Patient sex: M
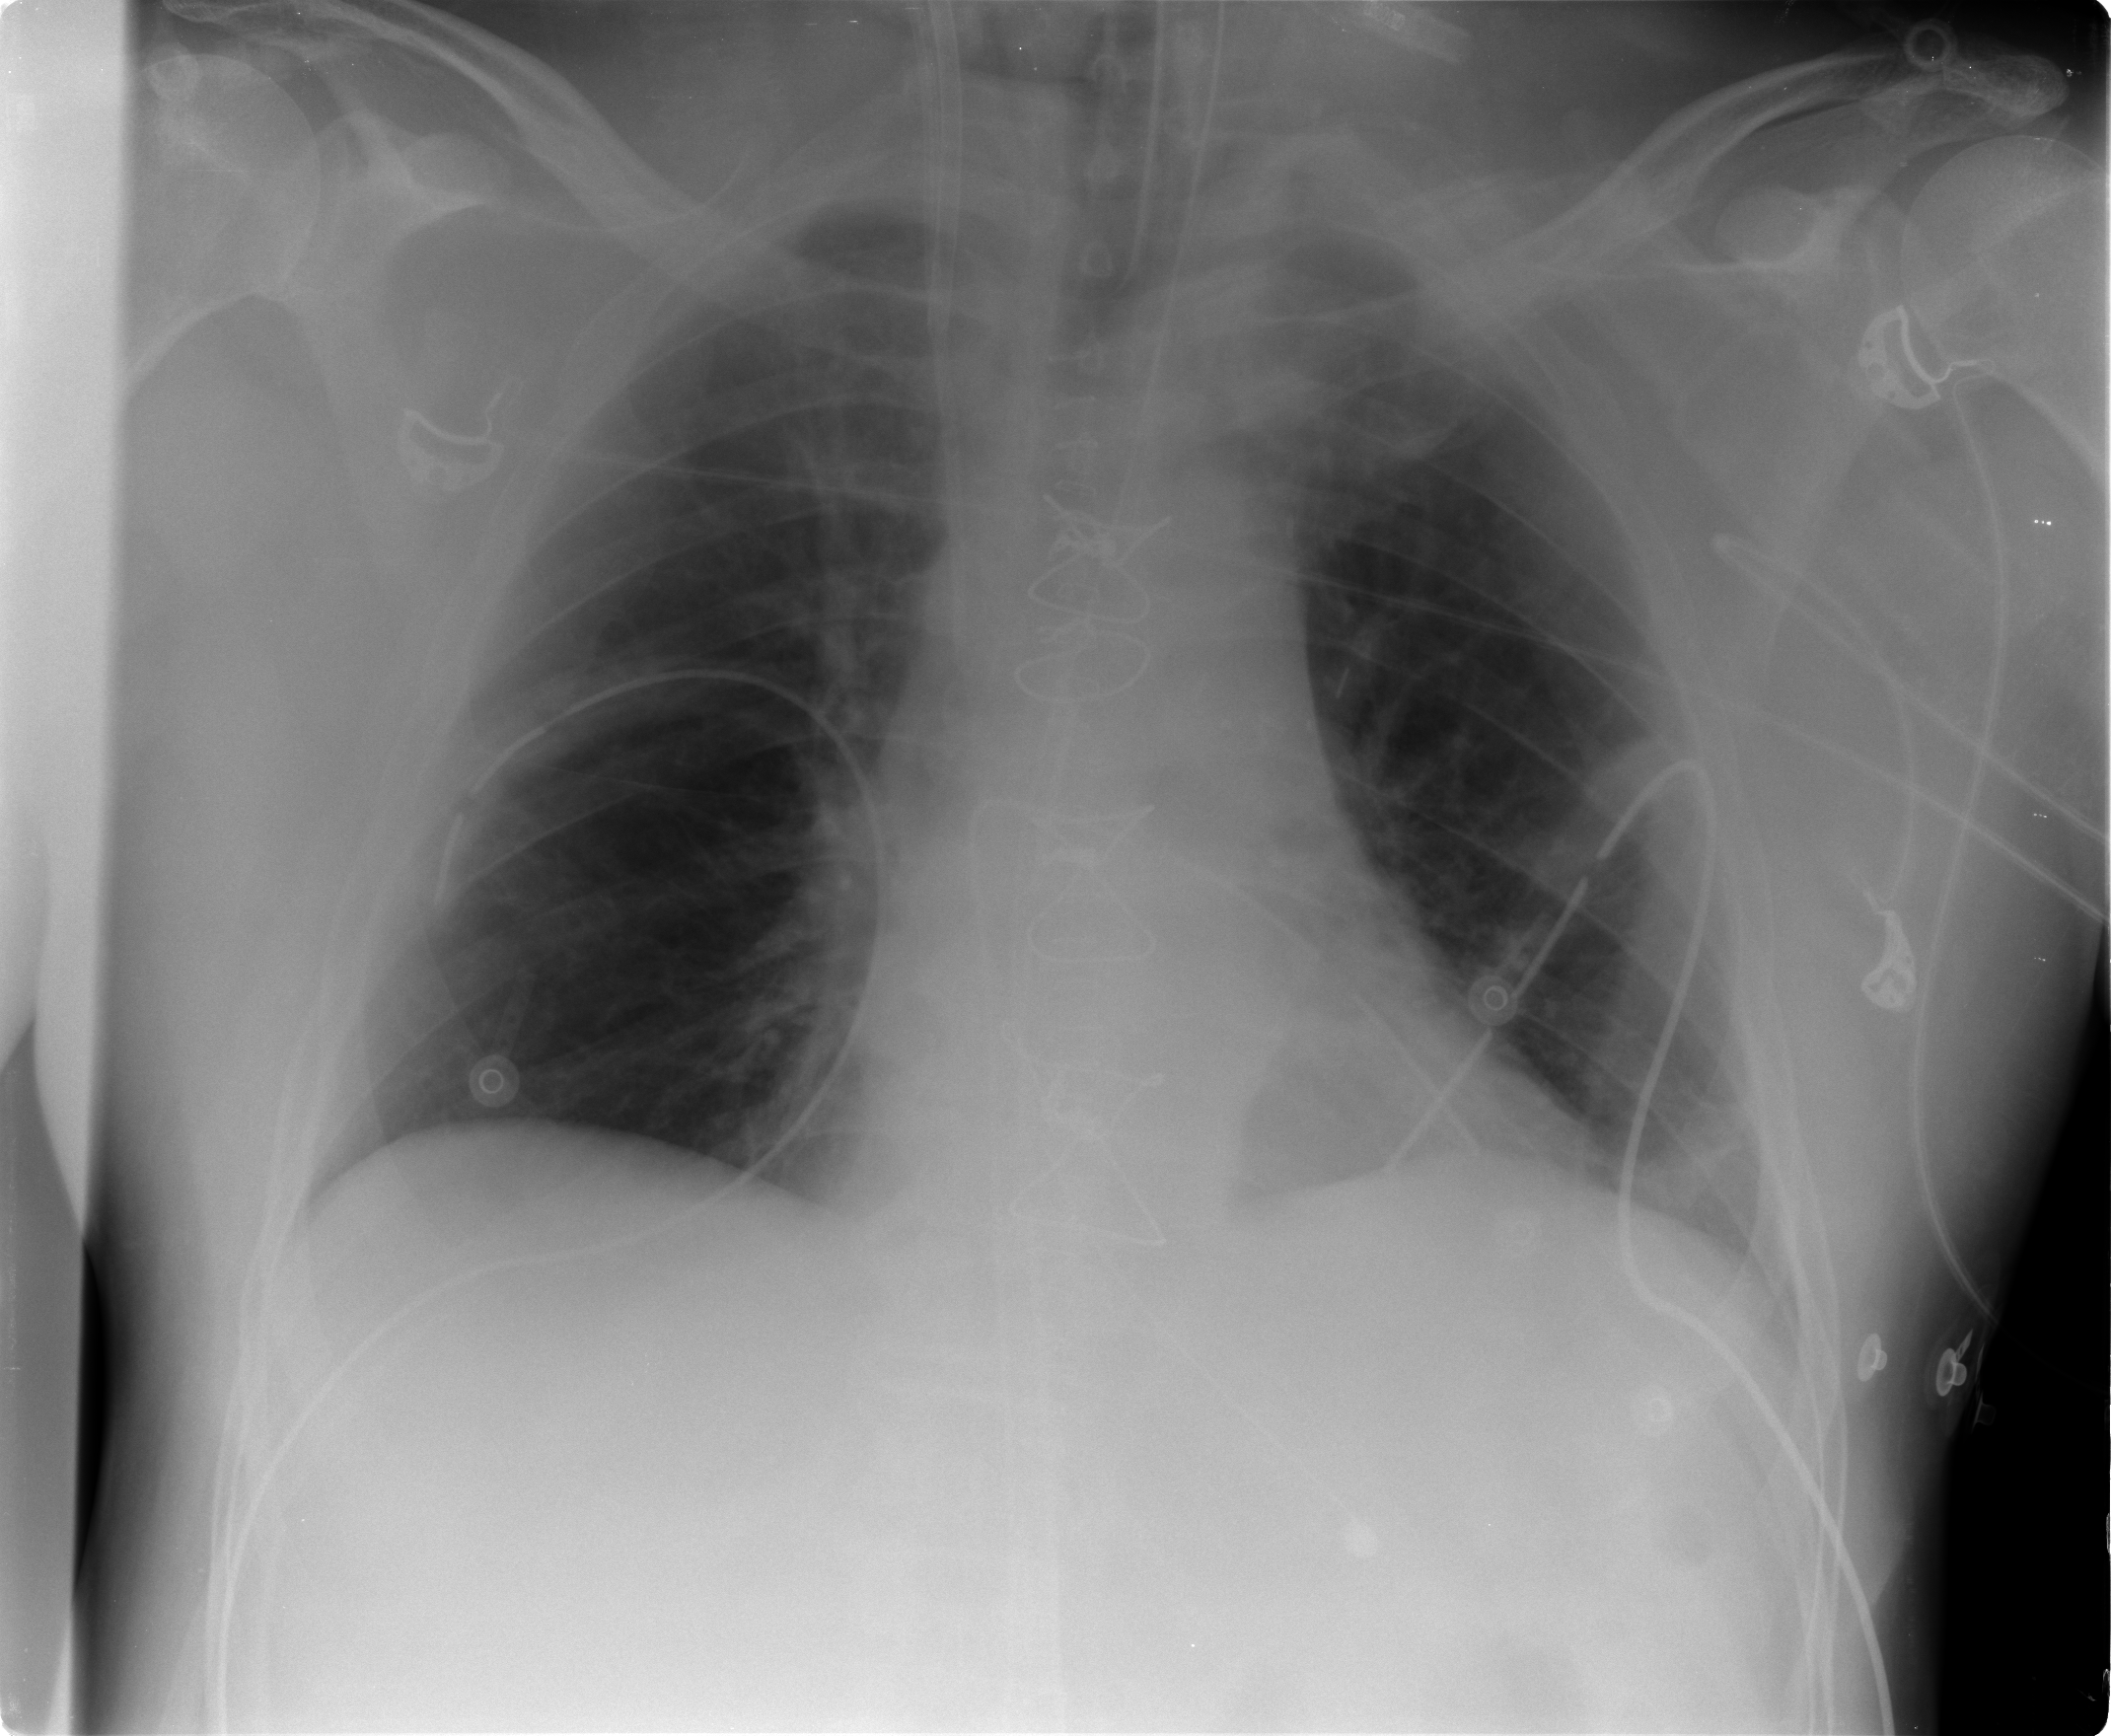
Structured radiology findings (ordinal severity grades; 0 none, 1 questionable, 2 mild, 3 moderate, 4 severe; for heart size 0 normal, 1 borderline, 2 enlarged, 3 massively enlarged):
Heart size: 0
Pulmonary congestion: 1
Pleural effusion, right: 0
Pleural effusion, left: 0
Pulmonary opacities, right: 0
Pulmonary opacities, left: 0
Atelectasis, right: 0
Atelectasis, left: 0